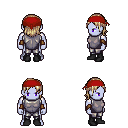
a pixel art fantasy rpg character, male body template, dark elf, purple skin, steel chest armor, metal pants, white blonde long bangs hairstyle, red bandana, cloth bracers, black shoes, four views (front, back, left, right), 2x2 character sprite sheet, small pixel art, hard edges, no anti-aliasing